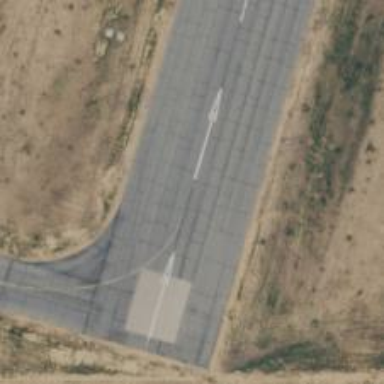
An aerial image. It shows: Runway with displaced threshold at the airport.